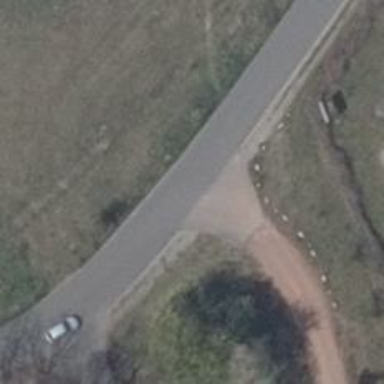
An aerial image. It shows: Unclassified road with asphalt surface.